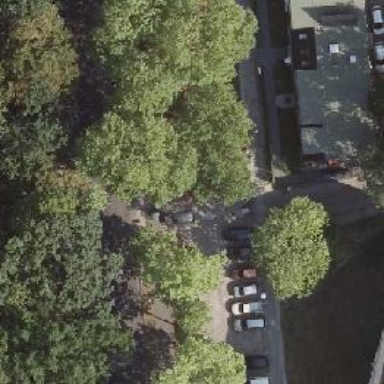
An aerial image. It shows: Beautiful avenue lined with deciduous broadleaved trees.